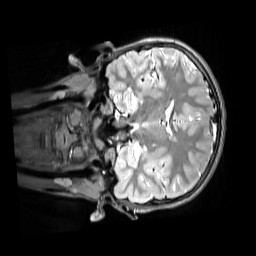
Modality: T2w
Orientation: coronal
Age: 9
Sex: female
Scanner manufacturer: siemens
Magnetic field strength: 3 T
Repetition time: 3.2 s
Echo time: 0.408 s